Interaction volume radius: 5 \u00c5
Interaction volume height: 10 \u00c5
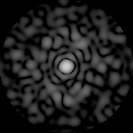
Disorder parameter: 0.7895